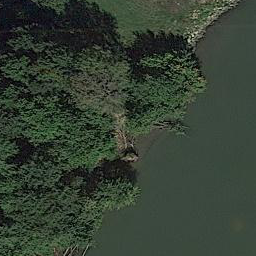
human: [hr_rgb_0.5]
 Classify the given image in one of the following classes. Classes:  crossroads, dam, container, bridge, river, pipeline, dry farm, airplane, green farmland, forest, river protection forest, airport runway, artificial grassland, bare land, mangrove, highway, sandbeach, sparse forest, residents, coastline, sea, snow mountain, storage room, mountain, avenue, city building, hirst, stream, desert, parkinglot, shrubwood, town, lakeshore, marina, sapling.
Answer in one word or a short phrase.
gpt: river protection forest